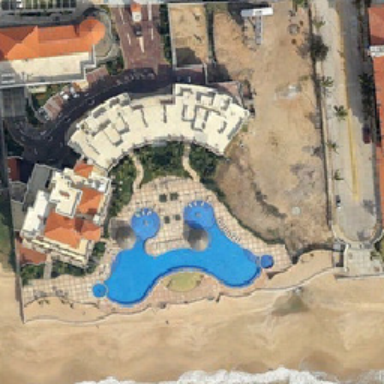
Cartoon image of a big swimming pool .